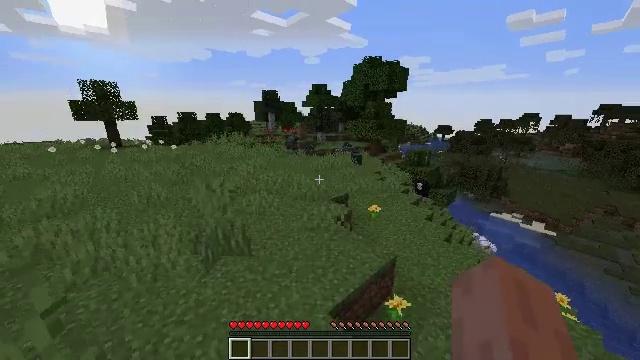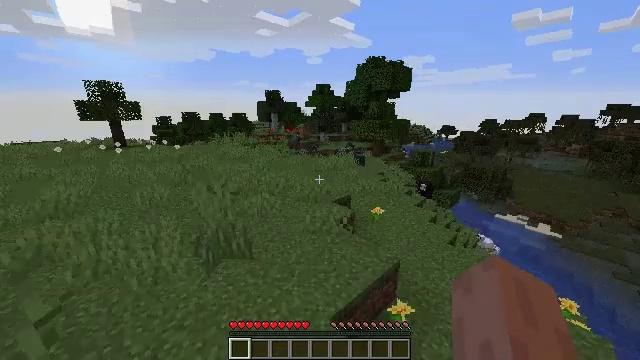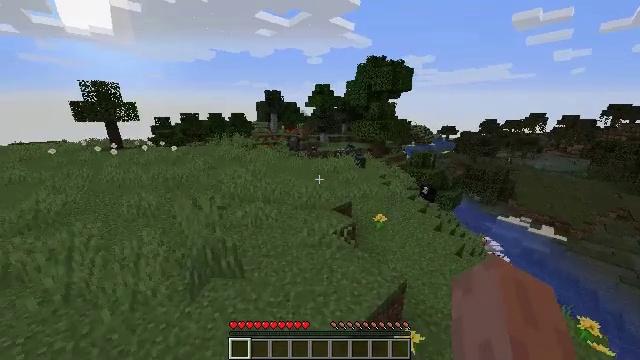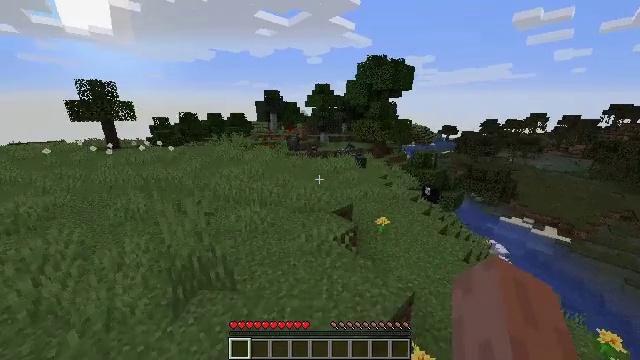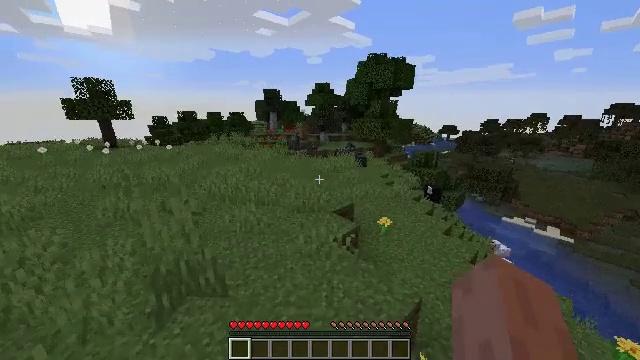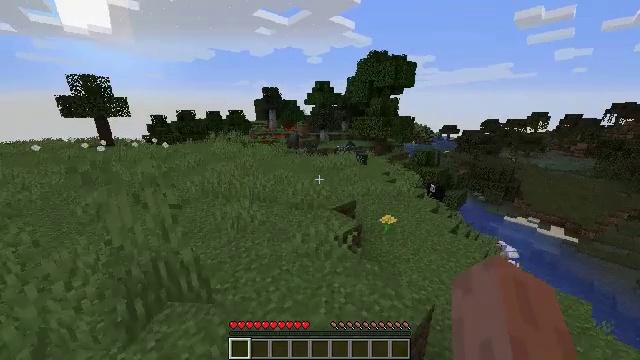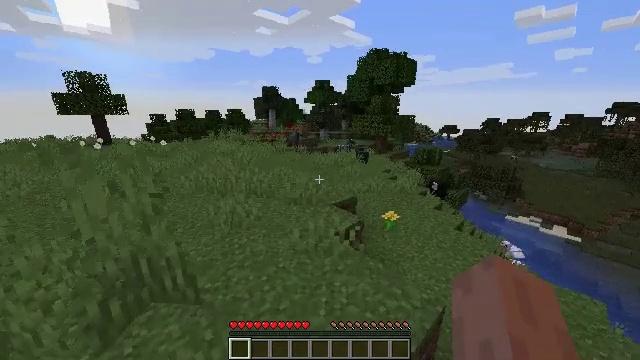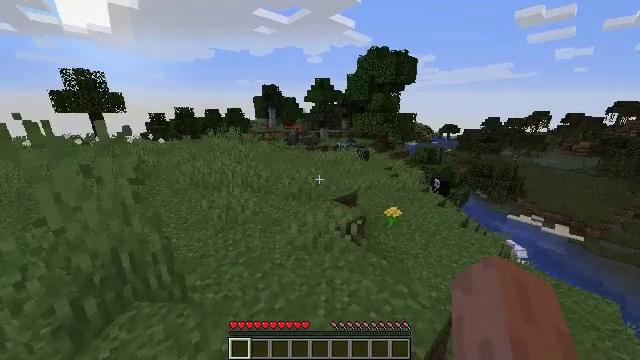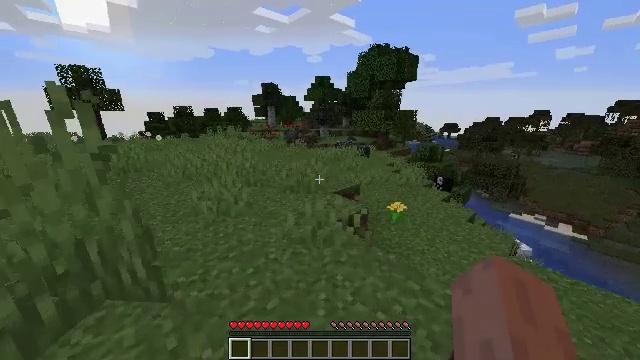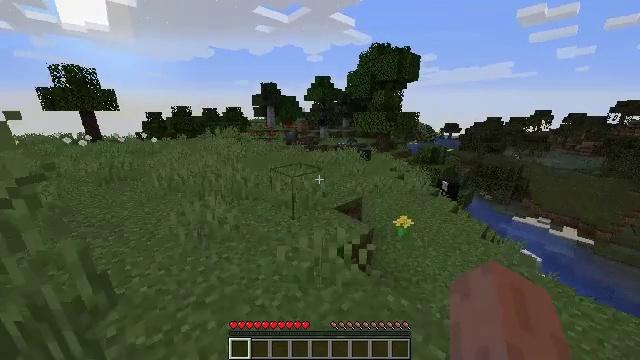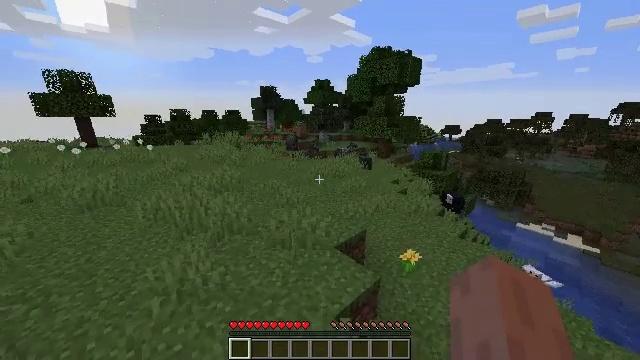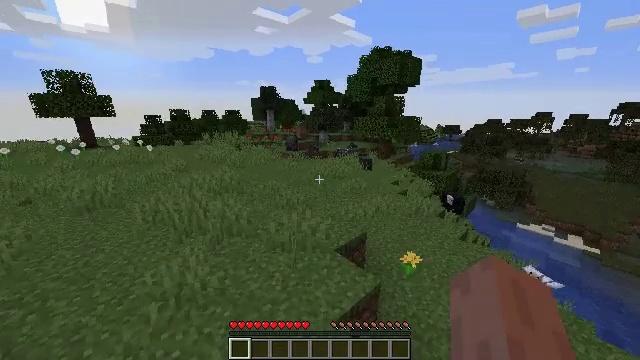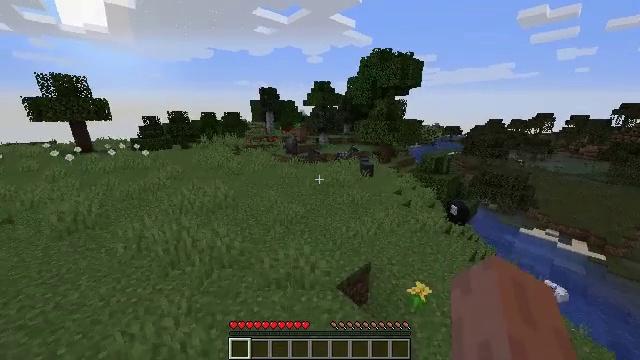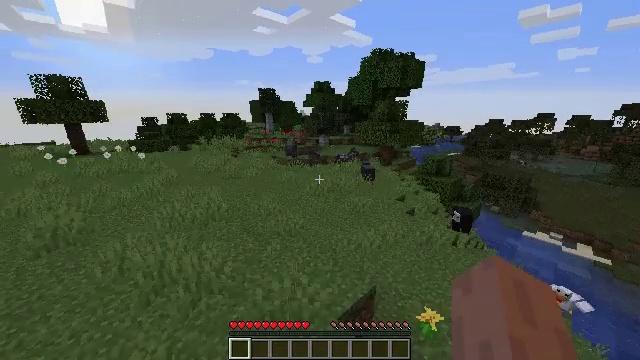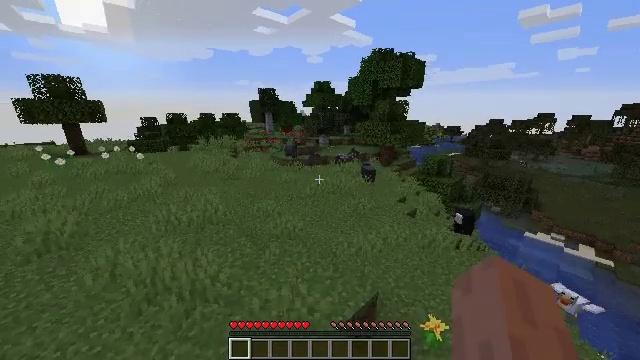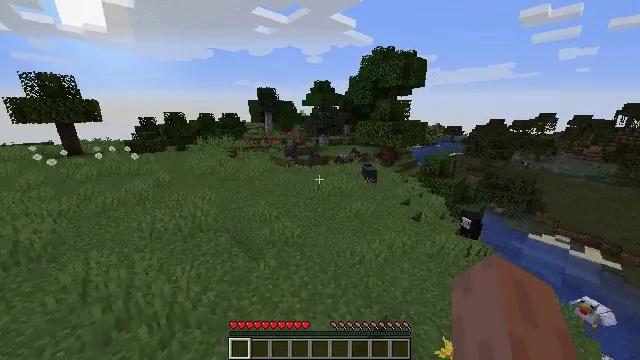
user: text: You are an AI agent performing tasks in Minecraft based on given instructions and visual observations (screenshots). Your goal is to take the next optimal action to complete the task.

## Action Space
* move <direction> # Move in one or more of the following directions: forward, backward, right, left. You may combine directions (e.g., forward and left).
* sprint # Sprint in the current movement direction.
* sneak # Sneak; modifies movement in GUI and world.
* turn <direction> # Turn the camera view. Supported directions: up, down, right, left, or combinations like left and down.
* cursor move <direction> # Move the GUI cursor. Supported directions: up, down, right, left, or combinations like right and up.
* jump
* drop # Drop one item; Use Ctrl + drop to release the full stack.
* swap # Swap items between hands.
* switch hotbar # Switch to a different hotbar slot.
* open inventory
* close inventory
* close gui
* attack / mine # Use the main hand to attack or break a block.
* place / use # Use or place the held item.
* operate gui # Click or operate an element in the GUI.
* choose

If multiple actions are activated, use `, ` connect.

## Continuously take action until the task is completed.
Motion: motion action
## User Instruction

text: Break the grass block.
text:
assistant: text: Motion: move forward, attack / mine, jump
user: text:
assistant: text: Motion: move forward, attack / mine, jump
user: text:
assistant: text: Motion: move forward, attack / mine, jump
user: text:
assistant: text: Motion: move forward, attack / mine, jump
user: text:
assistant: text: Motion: move forward, attack / mine, jump
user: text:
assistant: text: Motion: move forward, attack / mine, jump
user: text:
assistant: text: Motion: move forward, attack / mine, jump
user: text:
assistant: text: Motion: move forward, attack / mine, jump
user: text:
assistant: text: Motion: move forward, attack / mine, jump
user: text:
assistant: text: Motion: move forward, attack / mine, jump
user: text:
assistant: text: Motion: move forward, attack / mine, jump
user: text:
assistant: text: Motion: move forward, attack / mine, jump
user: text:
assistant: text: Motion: move forward, attack / mine, jump
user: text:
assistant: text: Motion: move forward, attack / mine, jump
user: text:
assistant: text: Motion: move forward, attack / mine, jump
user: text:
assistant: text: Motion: move forward, attack / mine, jump
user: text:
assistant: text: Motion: move forward, attack / mine, jump
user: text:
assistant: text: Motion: move forward, attack / mine, jump
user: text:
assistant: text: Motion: move forward, attack / mine, jump
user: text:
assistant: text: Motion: move forward, attack / mine, jump
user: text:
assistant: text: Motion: move forward, attack / mine, jump
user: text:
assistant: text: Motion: move forward, attack / mine, jump
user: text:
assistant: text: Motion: move forward, attack / mine, jump
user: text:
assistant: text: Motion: move forward, attack / mine, jump
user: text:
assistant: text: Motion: move forward, attack / mine, jump
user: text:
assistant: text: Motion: move forward, attack / mine, jump
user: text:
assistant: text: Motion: move forward, attack / mine, jump
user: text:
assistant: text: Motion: move forward, attack / mine, jump
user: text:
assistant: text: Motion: move forward, attack / mine, jump
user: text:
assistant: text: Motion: move forward, attack / mine, jump